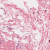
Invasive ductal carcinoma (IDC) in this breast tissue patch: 0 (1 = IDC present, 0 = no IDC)